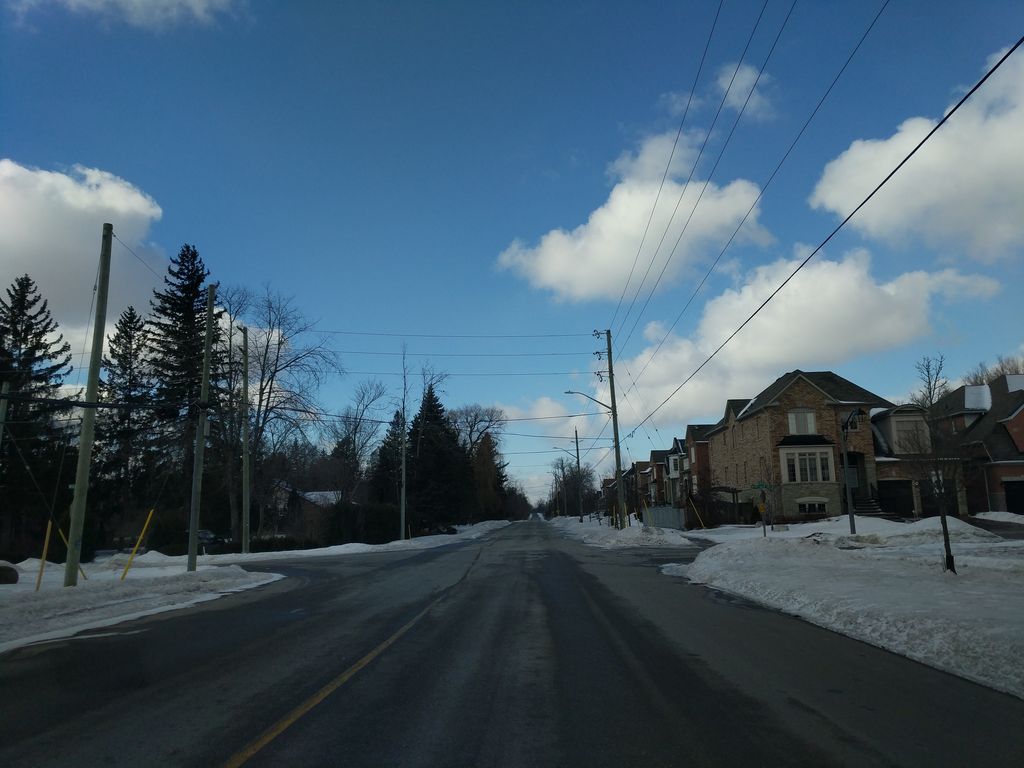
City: toronto